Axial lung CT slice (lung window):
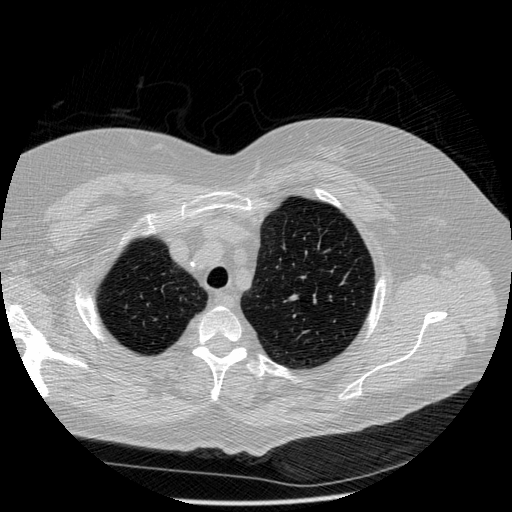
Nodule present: no